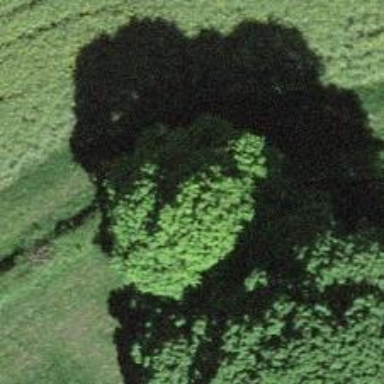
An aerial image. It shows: Deciduous tree with broadleaved leaves.